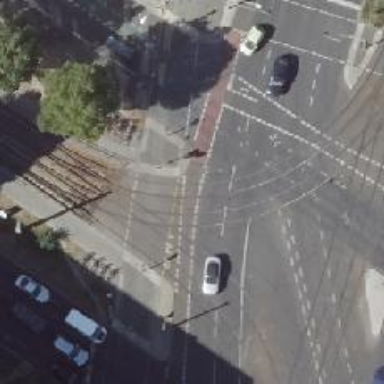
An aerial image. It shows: Tram crossing on the railway.